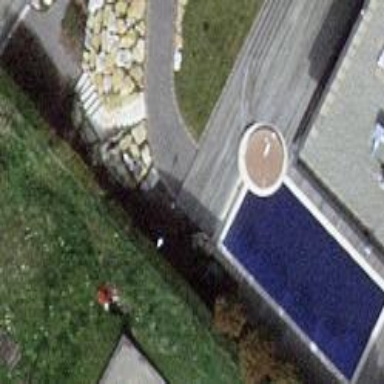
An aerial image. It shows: Outdoor swimming pool on leisure land.